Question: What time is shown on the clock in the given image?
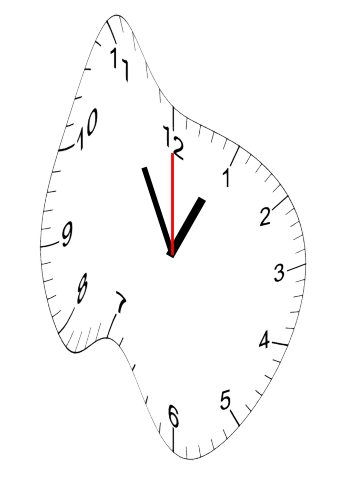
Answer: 12:55:00